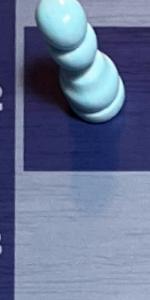
Label: Empty